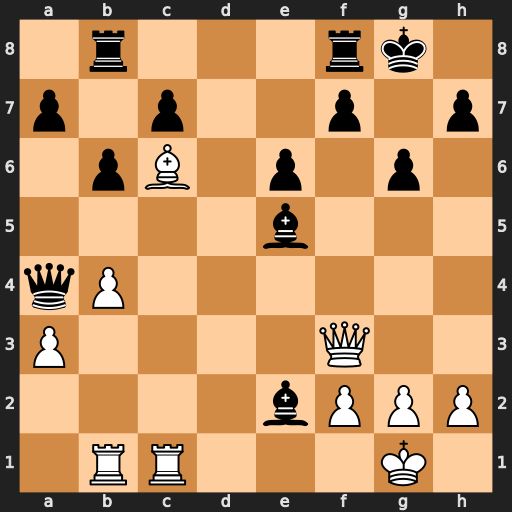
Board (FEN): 1r3rk1/p1p2p1p/1pB1p1p1/4b3/qP6/P4Q2/4bPPP/1RR3K1
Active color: w
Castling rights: -
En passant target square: -
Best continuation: Qxe2 Qxa3 Qxe5